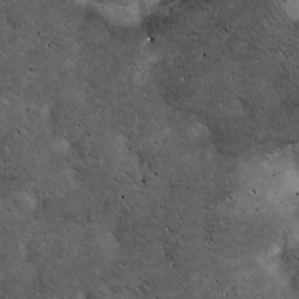
Label: non_frost